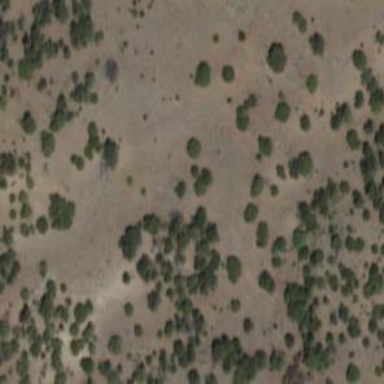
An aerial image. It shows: Patch of scrub vegetation.